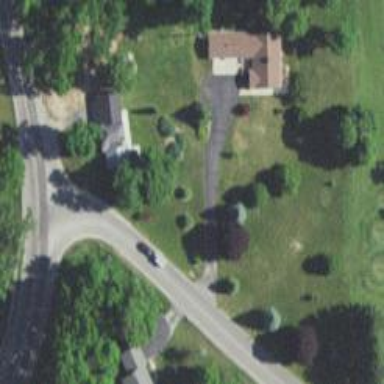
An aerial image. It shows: Driveway.